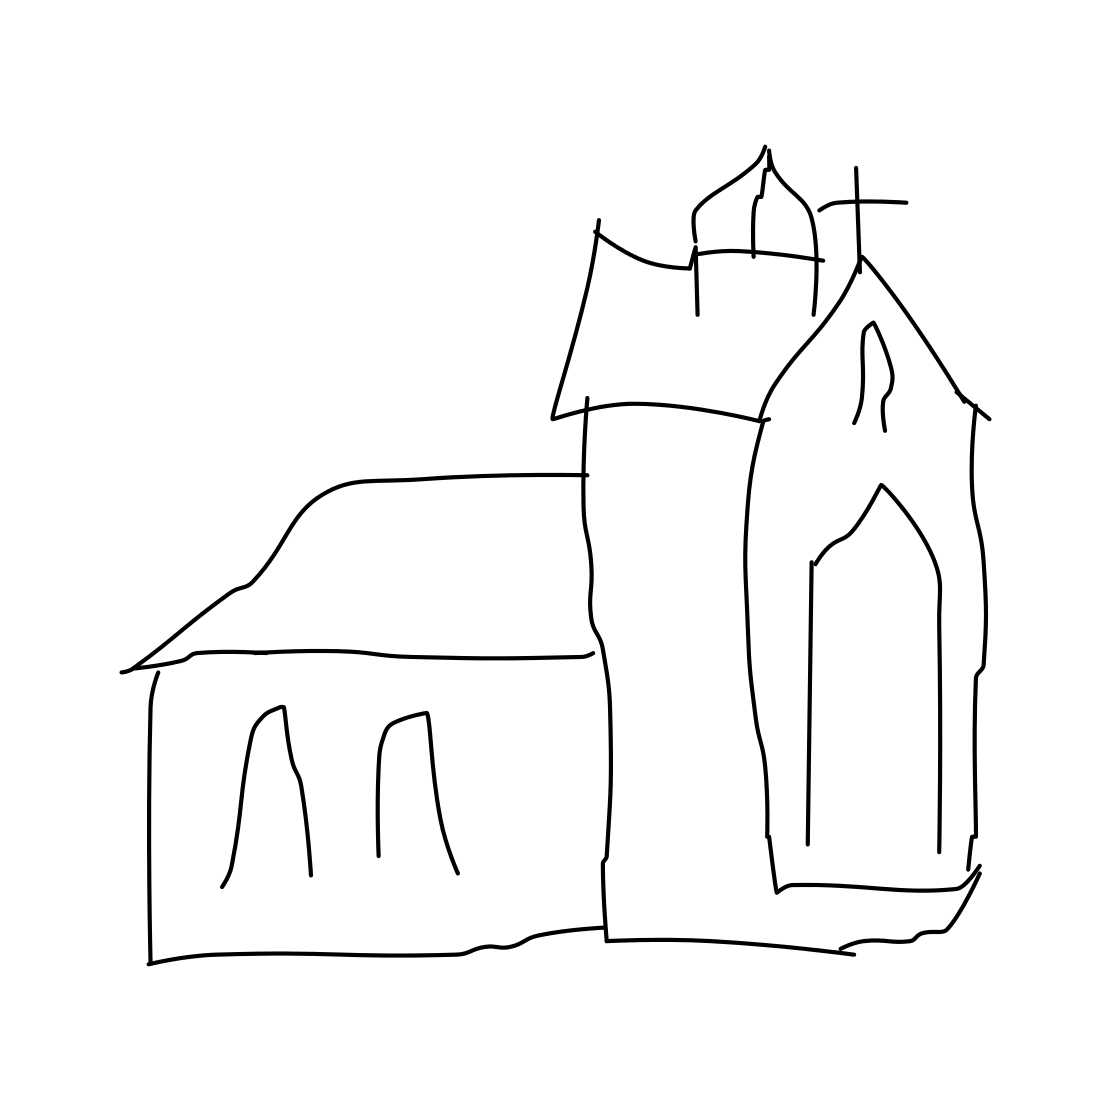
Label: church